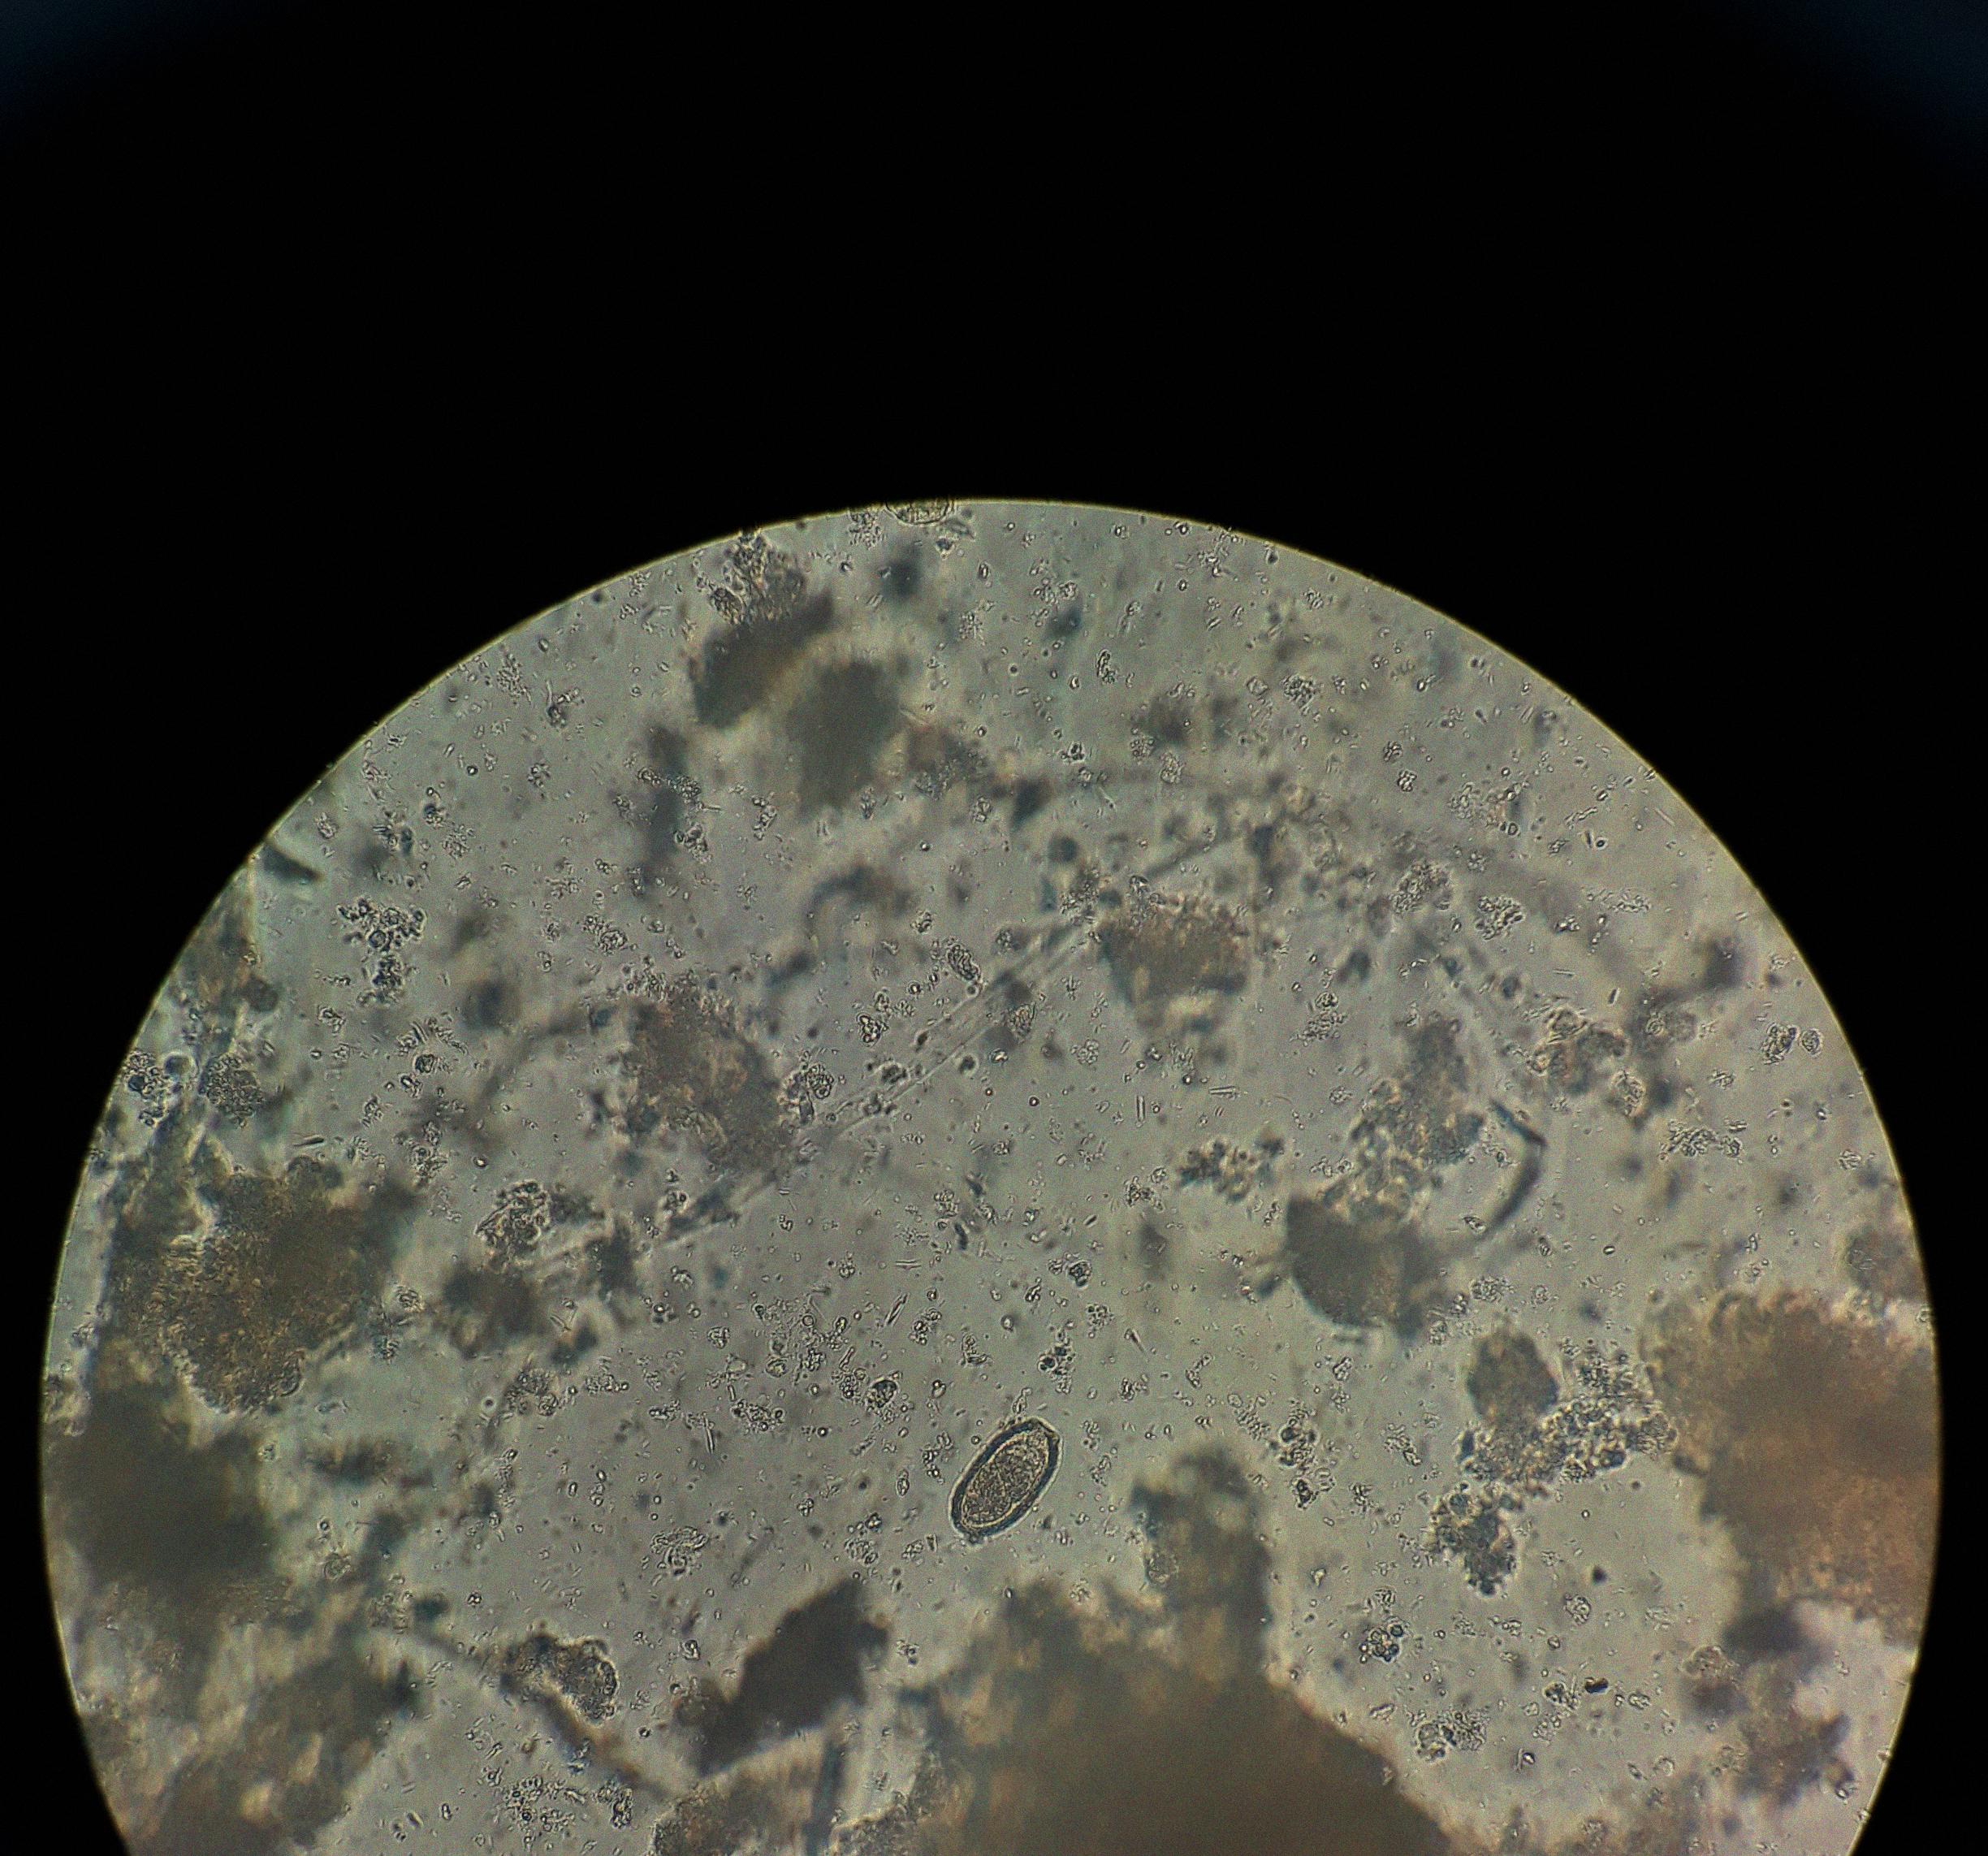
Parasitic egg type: Capillaria philippinensis